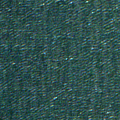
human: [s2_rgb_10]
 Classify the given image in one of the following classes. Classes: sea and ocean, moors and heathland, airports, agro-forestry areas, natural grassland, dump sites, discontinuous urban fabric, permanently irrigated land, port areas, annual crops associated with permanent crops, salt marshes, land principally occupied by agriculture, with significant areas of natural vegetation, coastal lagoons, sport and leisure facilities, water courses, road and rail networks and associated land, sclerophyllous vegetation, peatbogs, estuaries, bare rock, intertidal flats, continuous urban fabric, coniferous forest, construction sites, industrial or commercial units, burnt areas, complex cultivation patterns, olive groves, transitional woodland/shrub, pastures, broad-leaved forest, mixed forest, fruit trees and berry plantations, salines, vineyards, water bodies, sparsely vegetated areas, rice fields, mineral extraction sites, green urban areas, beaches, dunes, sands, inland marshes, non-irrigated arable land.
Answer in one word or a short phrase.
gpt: sea and ocean